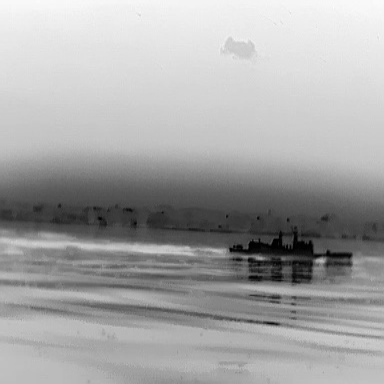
There is a warship in the infrared image.